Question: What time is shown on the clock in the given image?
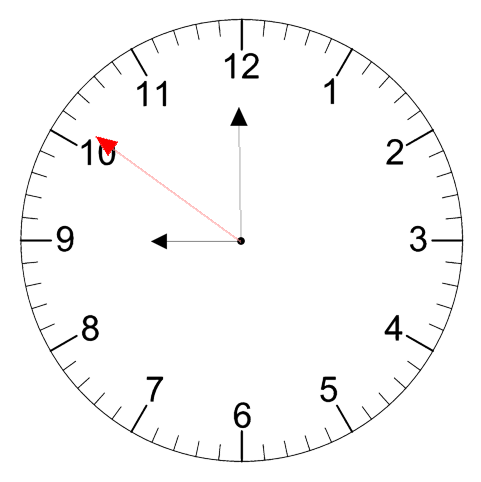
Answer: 08:59:51